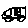
Label: car